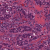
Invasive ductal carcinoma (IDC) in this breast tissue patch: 1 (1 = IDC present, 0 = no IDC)